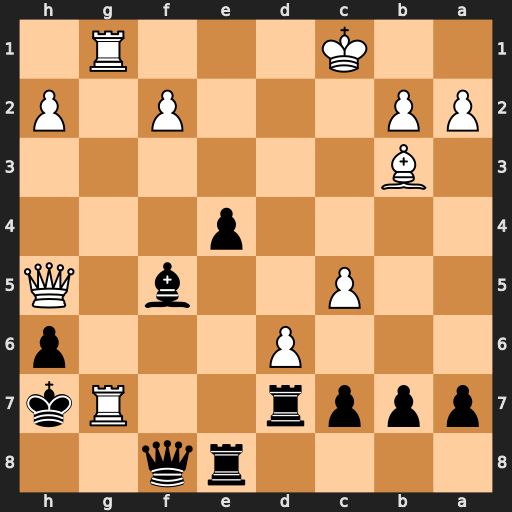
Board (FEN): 4rq2/pppr2Rk/3P3p/2P2b1Q/4p3/1B6/PP3P1P/2K3R1
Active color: b
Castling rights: -
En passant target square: -
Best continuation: Rxg7 Rxg7+ Kxg7